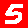
Digit: 5